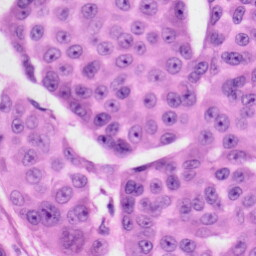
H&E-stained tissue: Skin